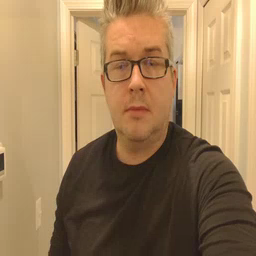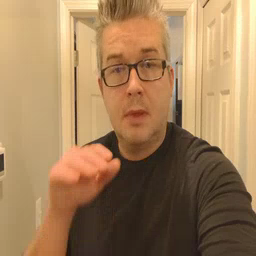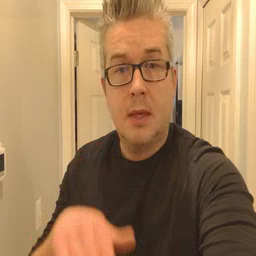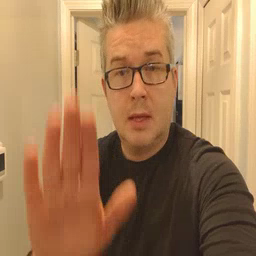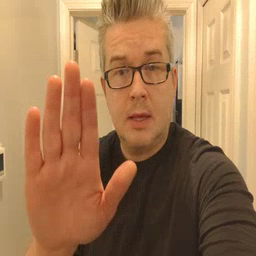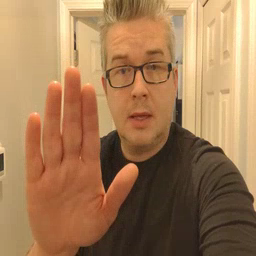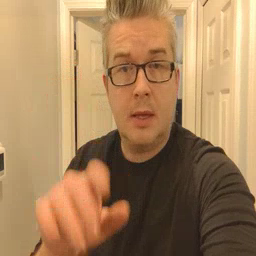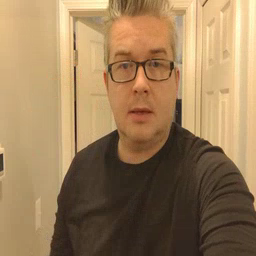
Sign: into